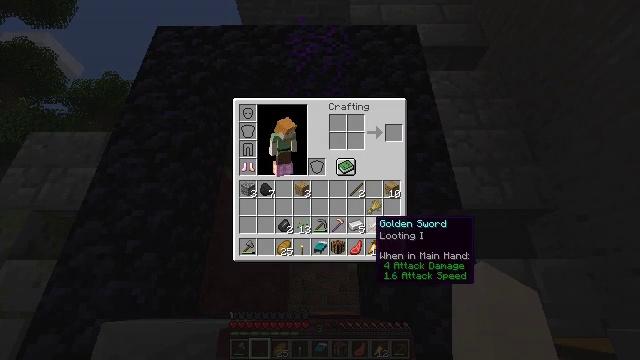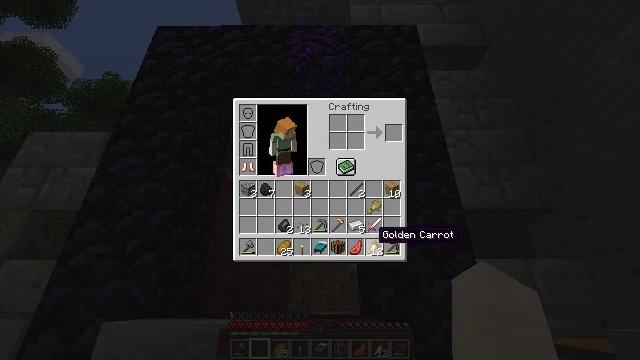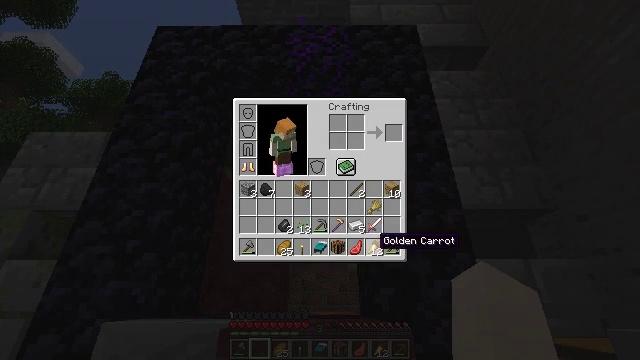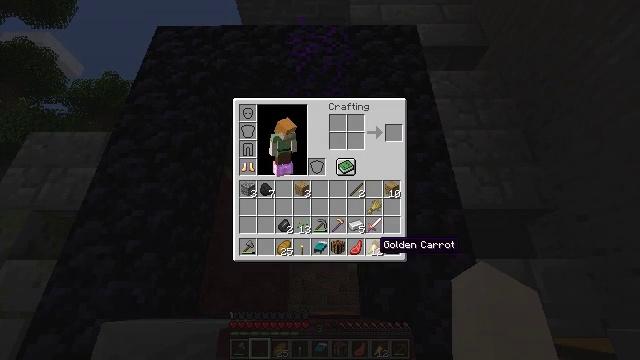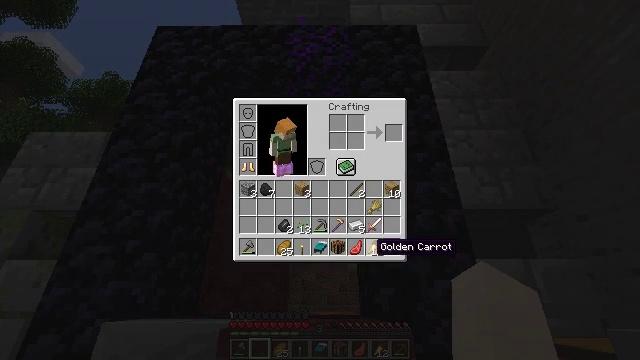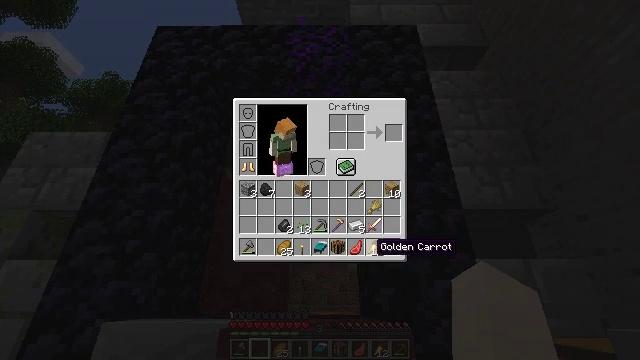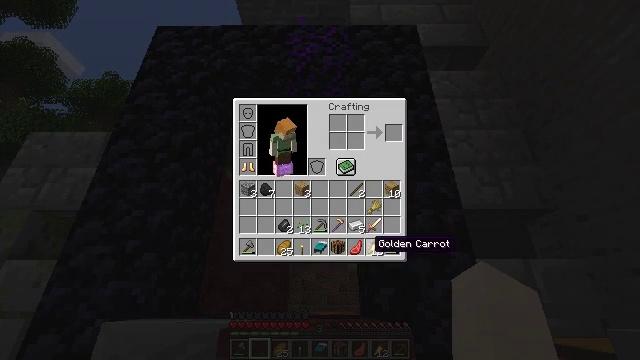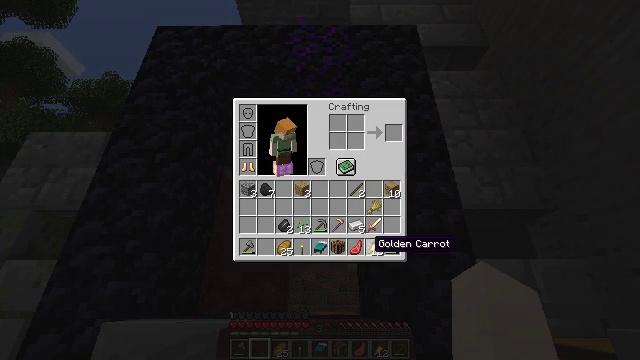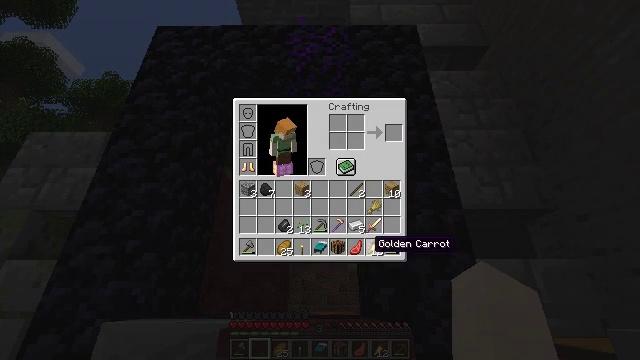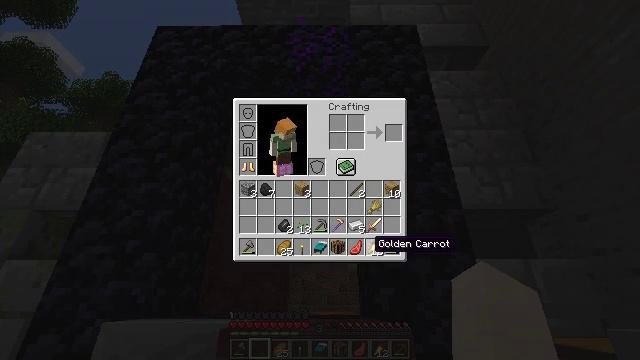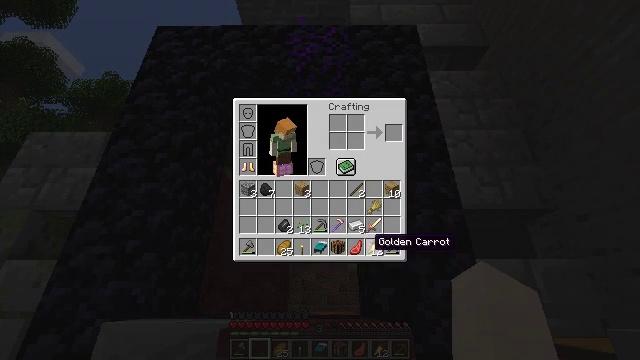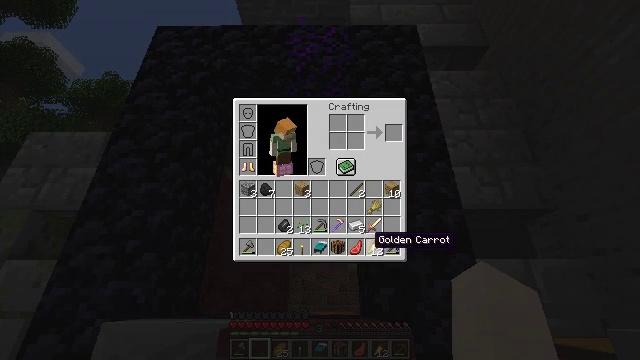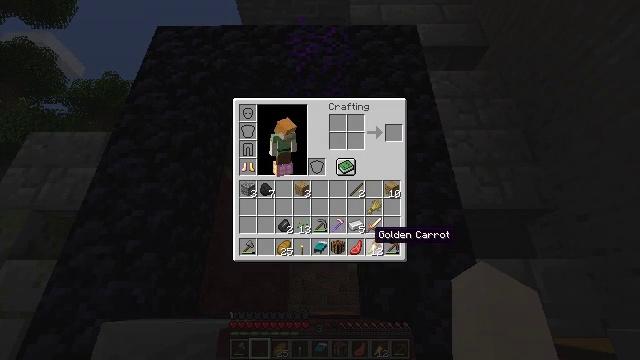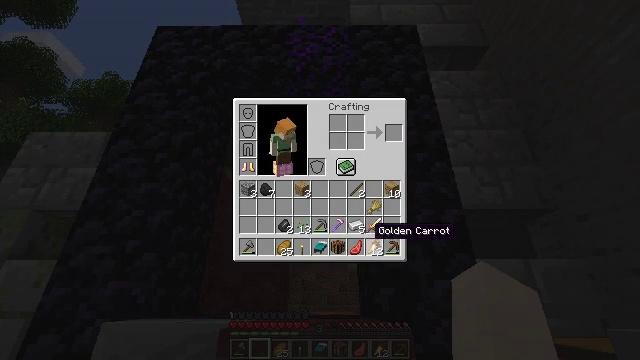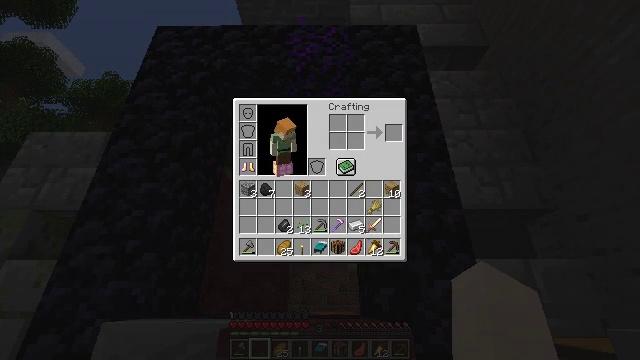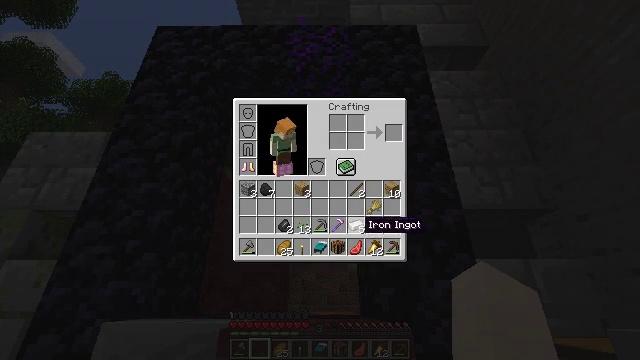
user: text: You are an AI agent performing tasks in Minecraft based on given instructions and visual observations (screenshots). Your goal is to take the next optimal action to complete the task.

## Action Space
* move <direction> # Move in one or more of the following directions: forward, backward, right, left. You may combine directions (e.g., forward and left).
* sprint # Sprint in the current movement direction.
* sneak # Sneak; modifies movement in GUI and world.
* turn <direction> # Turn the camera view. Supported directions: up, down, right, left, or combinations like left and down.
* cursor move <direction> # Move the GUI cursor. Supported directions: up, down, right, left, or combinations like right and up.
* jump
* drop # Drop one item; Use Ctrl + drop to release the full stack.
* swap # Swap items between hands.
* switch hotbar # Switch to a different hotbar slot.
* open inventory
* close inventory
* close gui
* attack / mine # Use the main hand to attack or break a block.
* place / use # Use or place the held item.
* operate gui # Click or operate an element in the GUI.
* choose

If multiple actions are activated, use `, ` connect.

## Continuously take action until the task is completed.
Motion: motion action
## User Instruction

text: Interact with the crafting table to craft flint and steel.
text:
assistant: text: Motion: sneak, cursor move down
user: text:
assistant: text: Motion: sneak
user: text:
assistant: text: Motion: sneak
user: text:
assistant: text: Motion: sneak
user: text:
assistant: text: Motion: sneak
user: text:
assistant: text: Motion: sneak
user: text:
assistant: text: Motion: sneak
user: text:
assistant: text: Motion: sneak
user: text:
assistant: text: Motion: sneak
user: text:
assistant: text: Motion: sneak
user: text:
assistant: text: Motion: sneak
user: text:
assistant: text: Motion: sneak
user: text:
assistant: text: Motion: sneak
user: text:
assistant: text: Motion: sneak
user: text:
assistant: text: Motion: sneak, cursor move left
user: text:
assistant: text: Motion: sneak
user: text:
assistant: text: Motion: sneak, cursor move left
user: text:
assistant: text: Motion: sneak, cursor move left
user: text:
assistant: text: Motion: sneak, cursor move left
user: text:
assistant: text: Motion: sneak, cursor move left
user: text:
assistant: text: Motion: cursor move left
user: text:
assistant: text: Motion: no_op
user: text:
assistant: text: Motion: no_op
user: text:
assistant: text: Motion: no_op
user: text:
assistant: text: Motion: no_op
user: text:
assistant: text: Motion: no_op
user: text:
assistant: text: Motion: no_op
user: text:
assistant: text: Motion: operate gui
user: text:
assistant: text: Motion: operate gui
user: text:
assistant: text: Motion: cursor move up